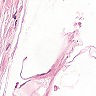
Metastatic tissue present: no